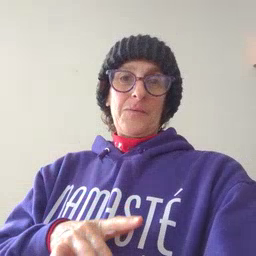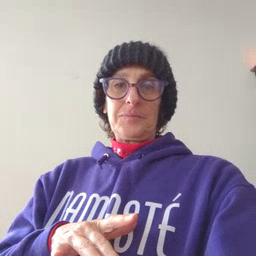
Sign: snow